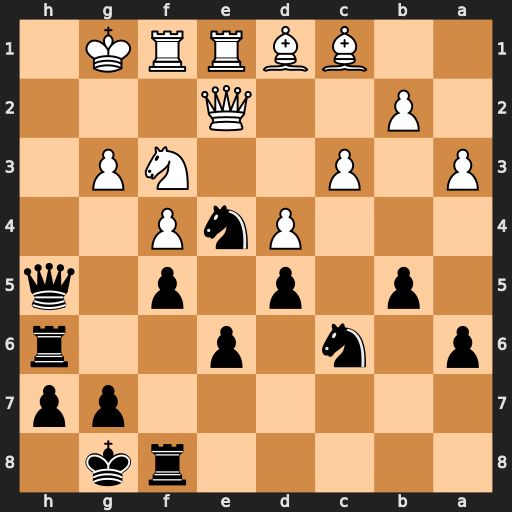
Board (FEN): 5rk1/6pp/p1n1p2r/1p1p1p1q/3PnP2/P1P2NP1/1P2Q3/2BBRRK1
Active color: b
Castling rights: -
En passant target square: -
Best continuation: Qh1#